Field crop: maize
Growth stage: 1
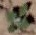
Species: chenopodium